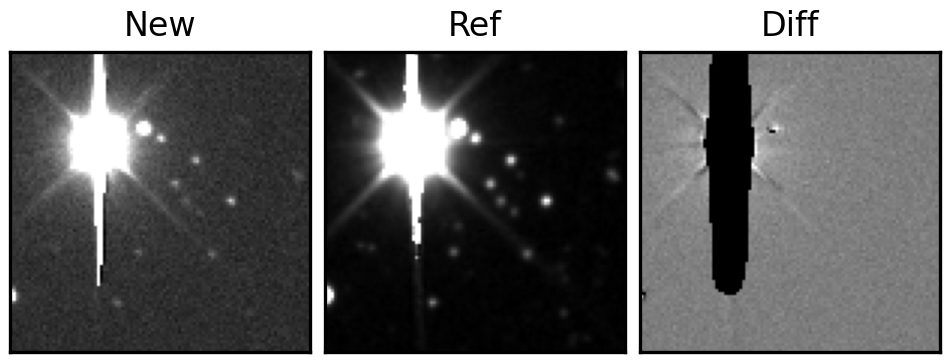
Label: bogus